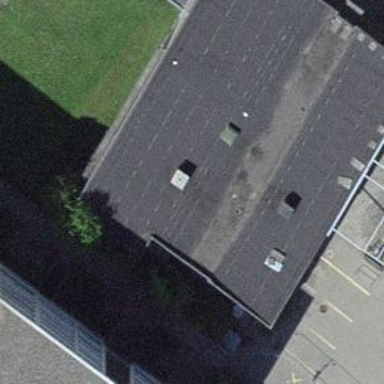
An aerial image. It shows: Building with flat roof.